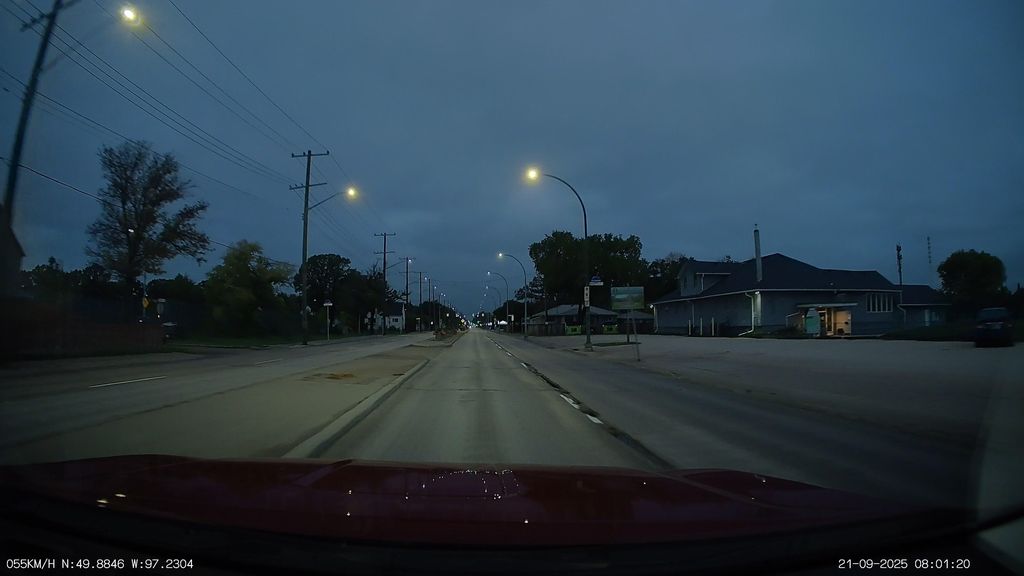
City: winnipeg